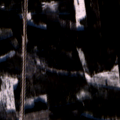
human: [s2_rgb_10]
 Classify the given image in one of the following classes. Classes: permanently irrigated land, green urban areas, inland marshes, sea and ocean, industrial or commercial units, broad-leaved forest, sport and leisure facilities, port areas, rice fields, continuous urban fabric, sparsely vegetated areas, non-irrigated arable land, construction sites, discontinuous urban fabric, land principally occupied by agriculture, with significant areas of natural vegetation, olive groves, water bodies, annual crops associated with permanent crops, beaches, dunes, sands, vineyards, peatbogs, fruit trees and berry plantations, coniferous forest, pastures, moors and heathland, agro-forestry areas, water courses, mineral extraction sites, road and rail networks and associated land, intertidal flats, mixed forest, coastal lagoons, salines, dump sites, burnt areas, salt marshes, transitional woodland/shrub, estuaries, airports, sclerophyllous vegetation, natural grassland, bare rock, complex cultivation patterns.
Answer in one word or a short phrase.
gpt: broad-leaved forest, coniferous forest, mixed forest